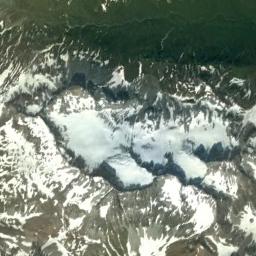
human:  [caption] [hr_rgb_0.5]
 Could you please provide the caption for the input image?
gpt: The snow berg is consist of green plants,Bare land and white snow .

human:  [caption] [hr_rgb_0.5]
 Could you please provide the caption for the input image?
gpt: The snowberg is partly covered with snow and ice and partly covered with vegetation .

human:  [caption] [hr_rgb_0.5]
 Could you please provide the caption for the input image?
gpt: There is snow on the part of the snowberg .

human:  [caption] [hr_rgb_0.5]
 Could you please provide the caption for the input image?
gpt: The snow on the snowy mountains is distributed at the junction of brown and green mountains .

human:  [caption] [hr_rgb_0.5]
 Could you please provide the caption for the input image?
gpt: There are much snow and some bare land on the snowberg .